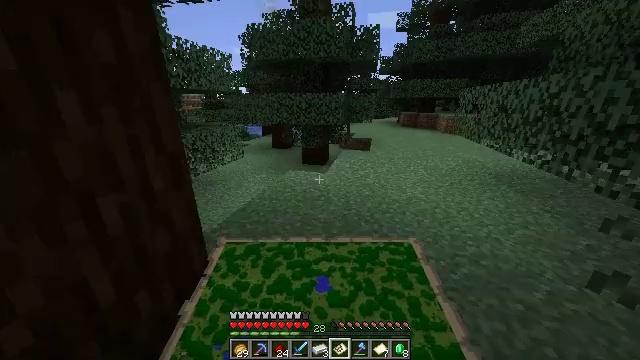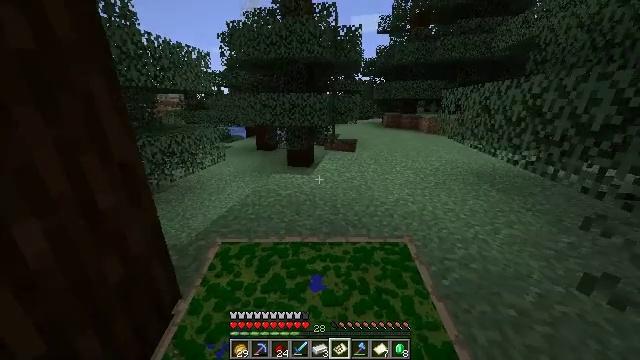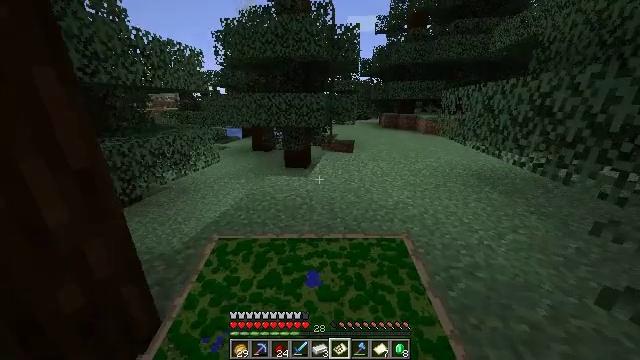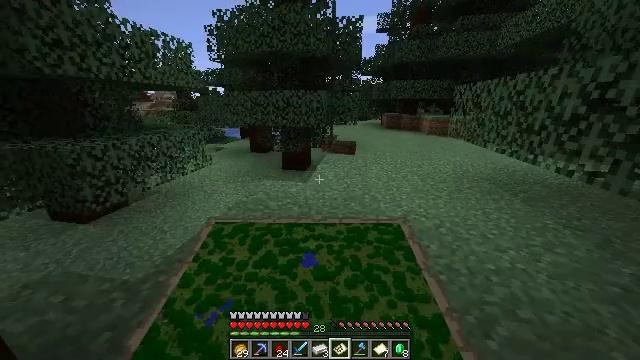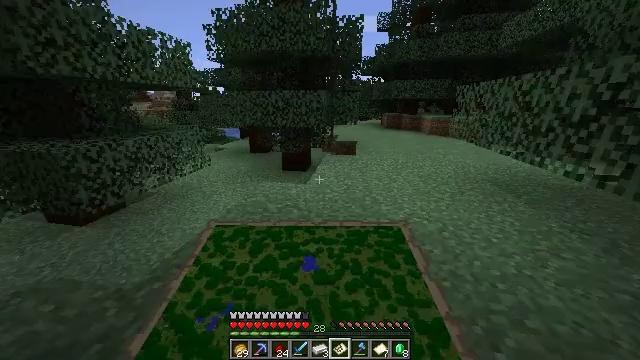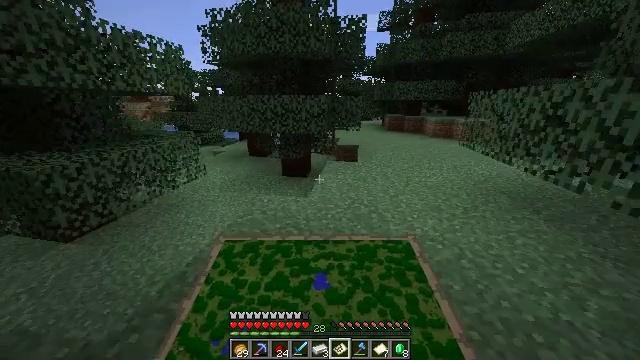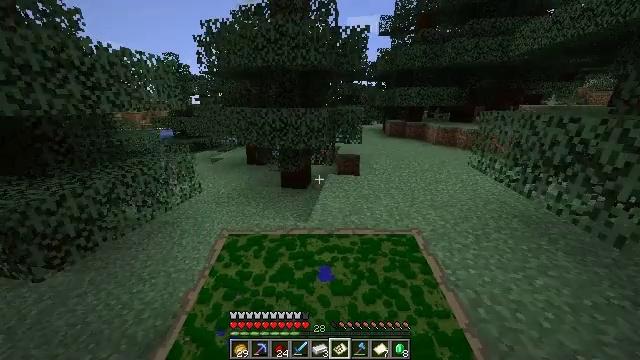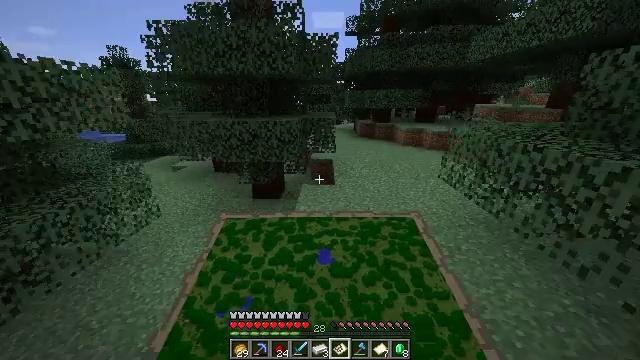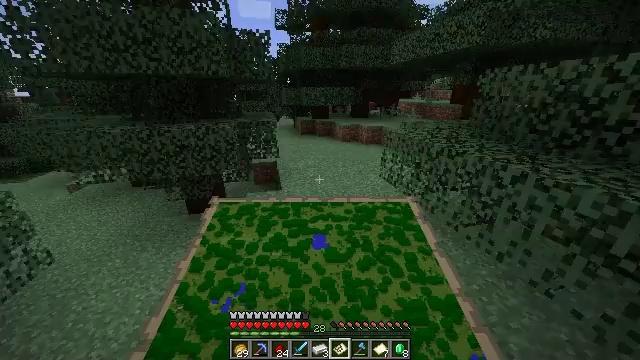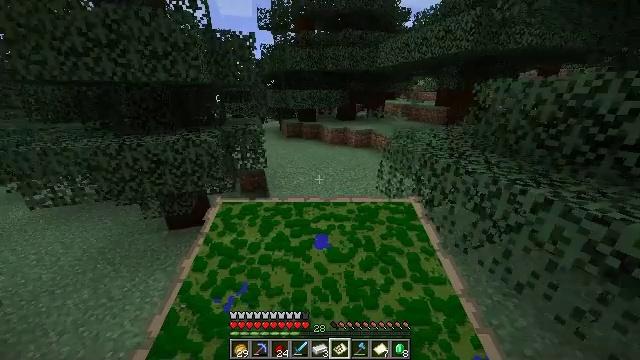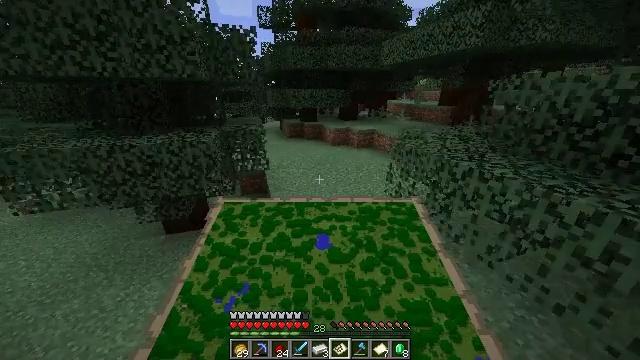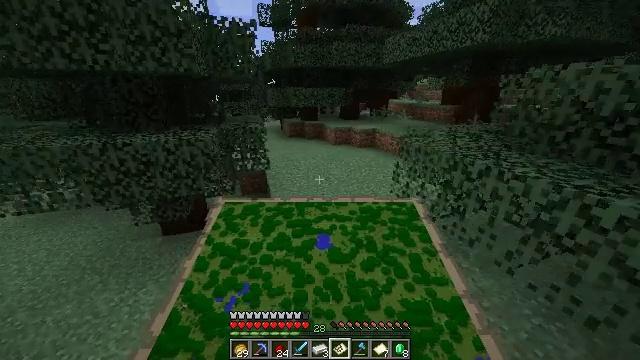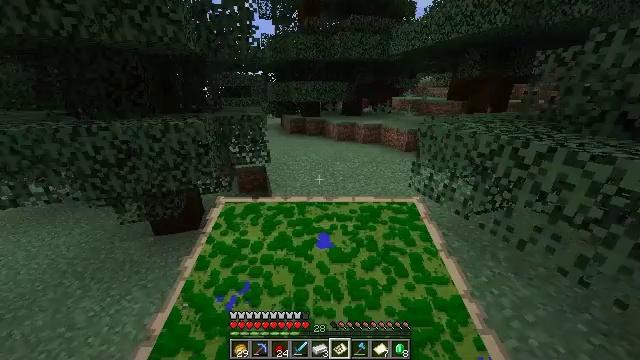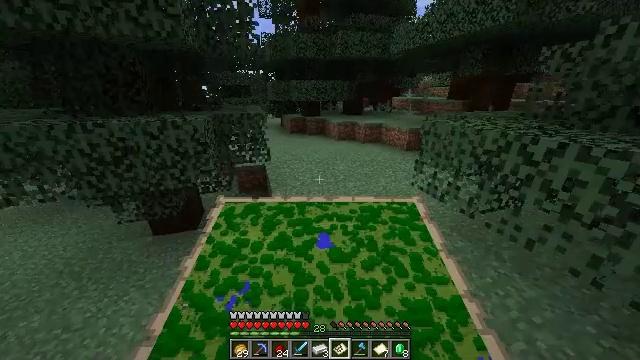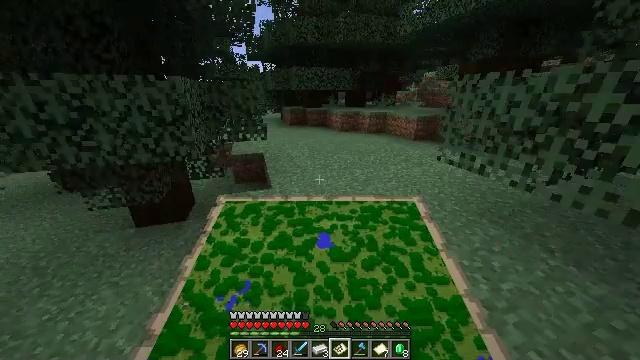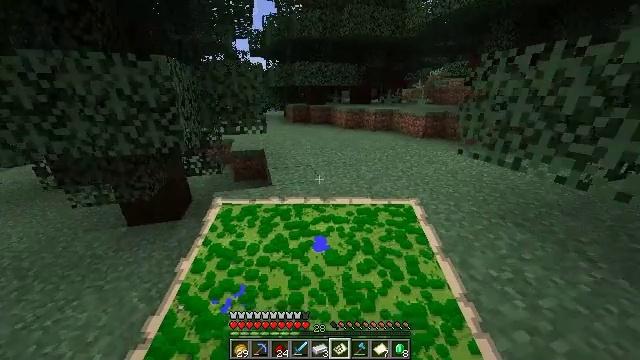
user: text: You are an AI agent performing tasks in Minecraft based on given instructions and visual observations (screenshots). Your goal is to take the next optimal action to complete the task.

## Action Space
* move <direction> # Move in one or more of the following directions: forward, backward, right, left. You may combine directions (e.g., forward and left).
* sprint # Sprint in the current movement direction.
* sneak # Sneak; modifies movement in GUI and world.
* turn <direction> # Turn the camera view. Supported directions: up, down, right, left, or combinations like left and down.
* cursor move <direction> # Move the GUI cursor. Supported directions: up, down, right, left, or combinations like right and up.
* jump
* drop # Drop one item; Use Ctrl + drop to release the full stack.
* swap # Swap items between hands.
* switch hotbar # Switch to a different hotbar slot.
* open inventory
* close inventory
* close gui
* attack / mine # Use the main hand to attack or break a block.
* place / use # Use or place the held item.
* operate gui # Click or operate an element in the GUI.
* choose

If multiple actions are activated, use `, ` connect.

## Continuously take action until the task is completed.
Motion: motion action
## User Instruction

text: Produce an item frame by crafting it with sticks and leather.
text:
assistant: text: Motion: move forward, sprint, turn right
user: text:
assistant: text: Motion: move forward
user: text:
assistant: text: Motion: move forward
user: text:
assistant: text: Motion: move forward
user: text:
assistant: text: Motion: move forward, jump
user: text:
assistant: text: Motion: move forward, jump
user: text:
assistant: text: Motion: move forward, turn right and down, jump
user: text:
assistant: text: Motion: move forward, turn right and down, jump
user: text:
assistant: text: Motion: move forward, turn right, jump
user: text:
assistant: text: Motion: move forward, jump
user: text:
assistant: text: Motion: move forward, jump
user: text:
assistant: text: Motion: move forward, jump
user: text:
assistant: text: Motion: move forward and move right, jump
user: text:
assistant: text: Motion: move forward and move right, jump
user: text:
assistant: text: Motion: move forward and move right, jump
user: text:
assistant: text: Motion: move forward and move right, turn left, jump
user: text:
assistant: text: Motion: move forward and move right, sprint, jump
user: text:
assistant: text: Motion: move forward and move right, sprint, jump
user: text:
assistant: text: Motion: move forward and move right, sprint, jump
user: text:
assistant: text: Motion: move forward, sprint, jump
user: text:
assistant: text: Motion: move forward, turn left, jump
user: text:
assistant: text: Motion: move forward, jump
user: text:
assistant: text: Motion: move forward, jump
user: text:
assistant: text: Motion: move forward, turn left, jump
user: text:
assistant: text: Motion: move forward, turn left, jump
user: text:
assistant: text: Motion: move forward, turn left, jump
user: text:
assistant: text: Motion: move forward, sprint, turn left, jump
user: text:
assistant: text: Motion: move forward, sprint, turn left, jump
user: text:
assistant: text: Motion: move forward, sprint, turn left, jump
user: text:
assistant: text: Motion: move forward, turn left, jump